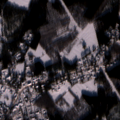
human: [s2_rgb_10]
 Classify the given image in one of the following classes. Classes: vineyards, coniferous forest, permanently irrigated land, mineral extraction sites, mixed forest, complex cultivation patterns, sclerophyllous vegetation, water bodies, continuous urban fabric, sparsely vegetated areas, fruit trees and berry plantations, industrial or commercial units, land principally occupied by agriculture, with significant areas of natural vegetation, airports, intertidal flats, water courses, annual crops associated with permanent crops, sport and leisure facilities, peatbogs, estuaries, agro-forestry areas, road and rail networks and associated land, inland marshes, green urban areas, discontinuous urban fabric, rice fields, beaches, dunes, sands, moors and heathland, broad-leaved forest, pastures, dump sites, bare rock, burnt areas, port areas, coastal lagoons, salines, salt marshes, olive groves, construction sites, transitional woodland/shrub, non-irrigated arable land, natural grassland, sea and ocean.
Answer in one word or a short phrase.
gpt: discontinuous urban fabric, land principally occupied by agriculture, with significant areas of natural vegetation, mixed forest